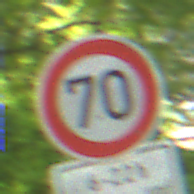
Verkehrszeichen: Geschwindigkeit70
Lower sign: ZeitangabenMitBeschraenkungAufWochentage4
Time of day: MorningAfternoon
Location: Outdoor (RoadRail)
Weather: Clear
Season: NotSpecified
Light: Natural